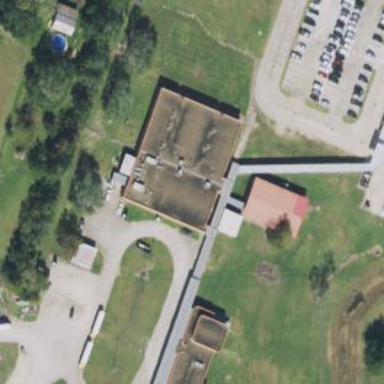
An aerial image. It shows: School building.